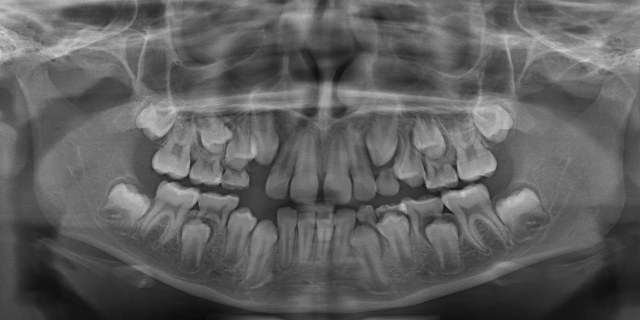
adult